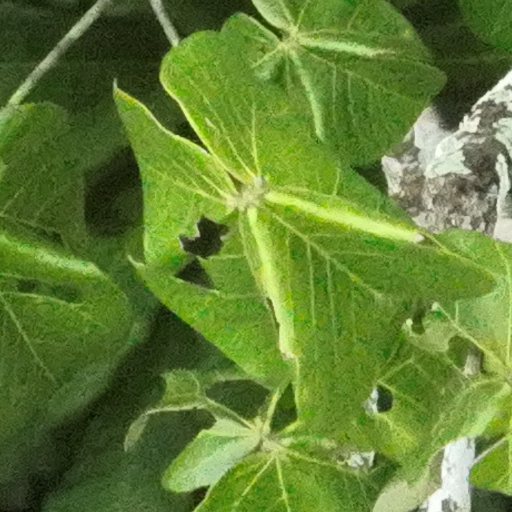
Species: Sterculia apetala
GBIF accepted scientific name: Sterculia apetala
Crown area (m\u00b2): 626.573